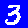
Digit: 3